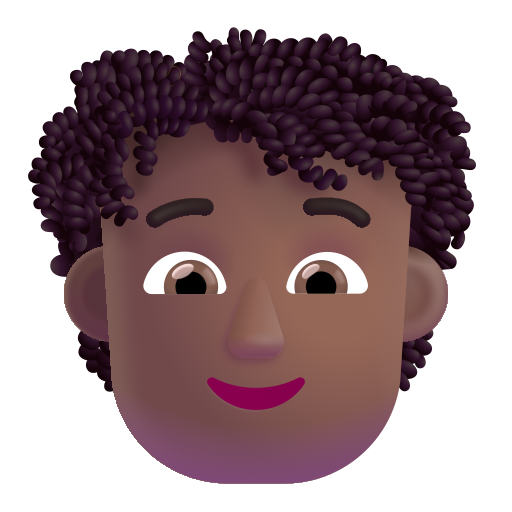
person curly hair color  dark